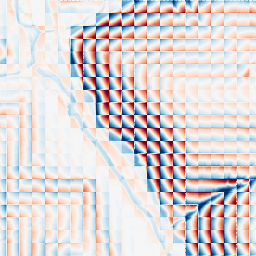
Category: wavelet
Decomposition family: wavelet_dwt
Decomposition parameters: wavelet: haar
level: 4
Upsampling method: regularized
Upsampling parameters: scale: 4
lambda_reg: 0.001
Upsampling scale: 4